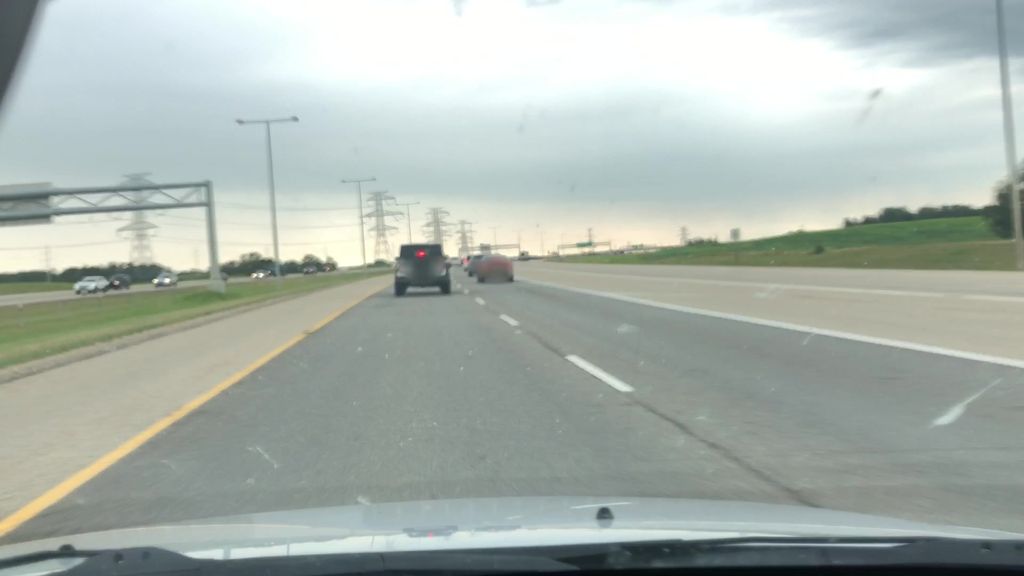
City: edmonton